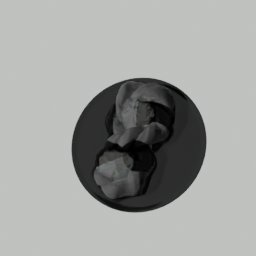
Label: nature